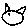
Label: cat